Question: There is a very annoying kind of shadow/frame over my PyQt5 window. The window is made as a custom class:
'''
class CustomWindow(QMainWindow):
def __init__(self):
super(CustomWindow,self).__init__()
self.bg = '#FFFFFF'
self.opacity =1
def paintEvent(self, event=None):
painter = QPainter(self)
painter.setOpacity(self.opacity)
painter.setBrush(QColor(self.bg))
painter.setPen(QPen(QColor(0,0,0)))
painter.drawRect(self.rect())
def config(self, bg, op):
self.bg = bg
self.opacity = op
'''
The shadow thing I'm talking about:

You can see that there are thin black lines on the left and upper edges of the window. Does anyone know how to disable them?
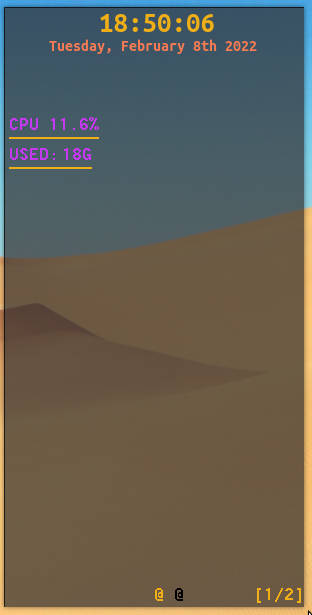
Answer: Musicmante's solution worked:
> You're drawing it. 0, 0, 0 is black in rgb. Change to painter.setPen(Qt.NoPen)